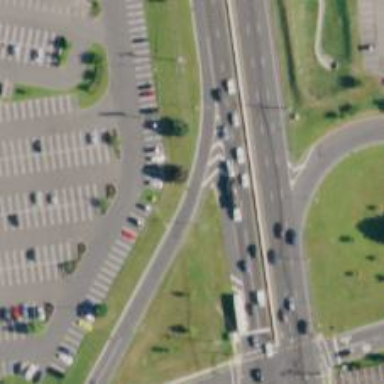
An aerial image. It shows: Trunk_link highway with jughandle junction.